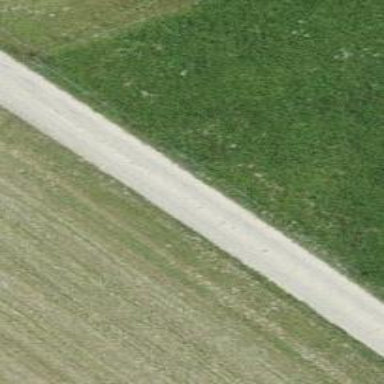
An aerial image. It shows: Gravel track with grade2 quality.